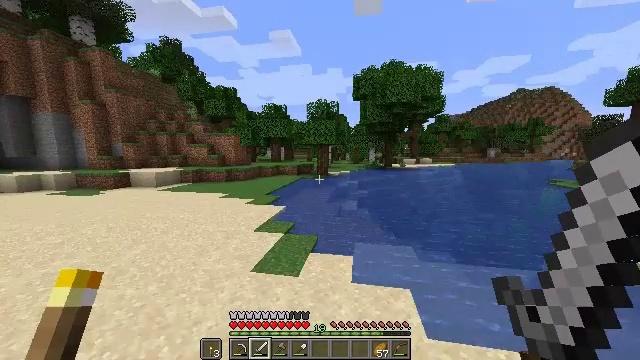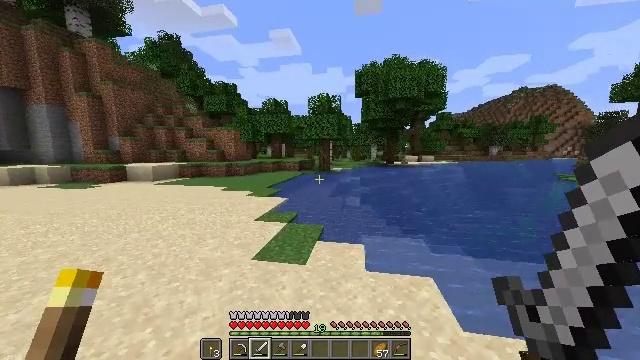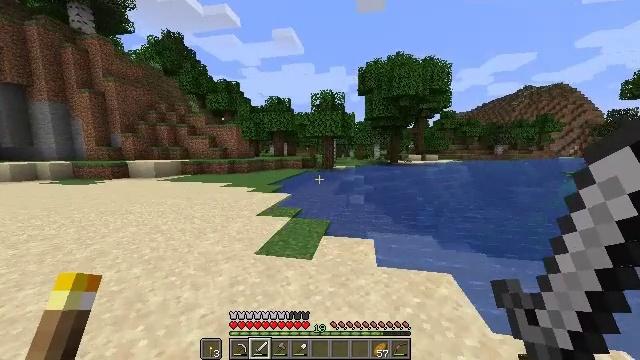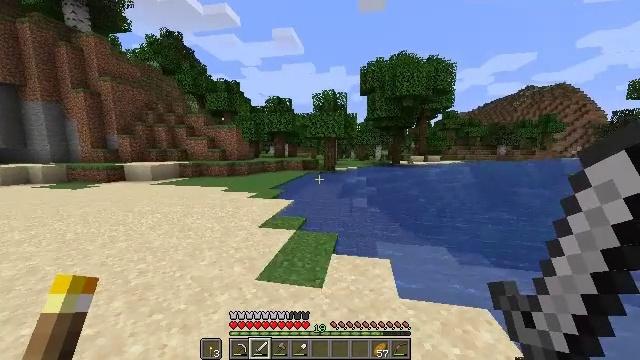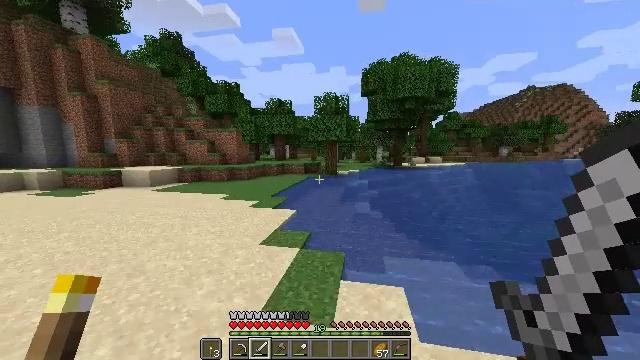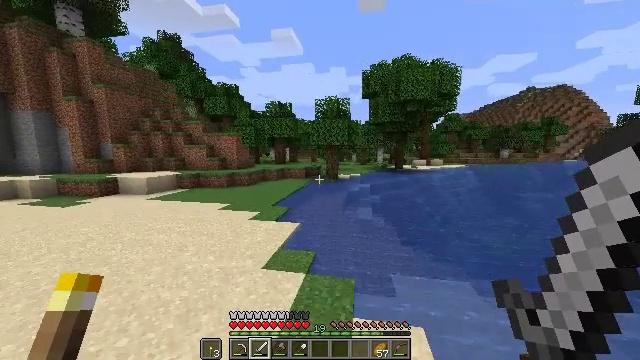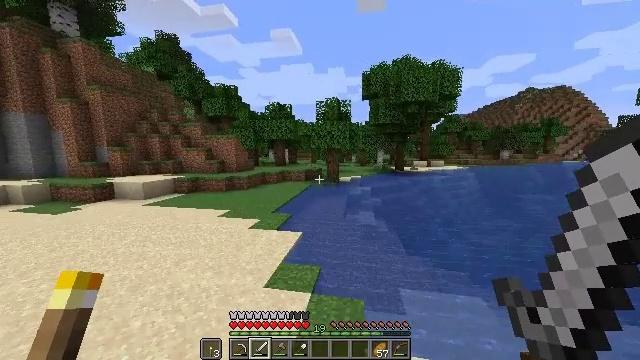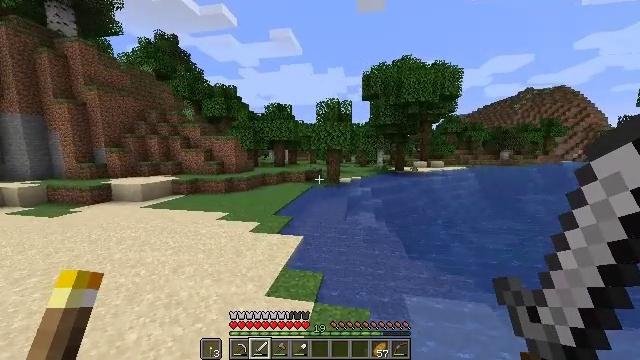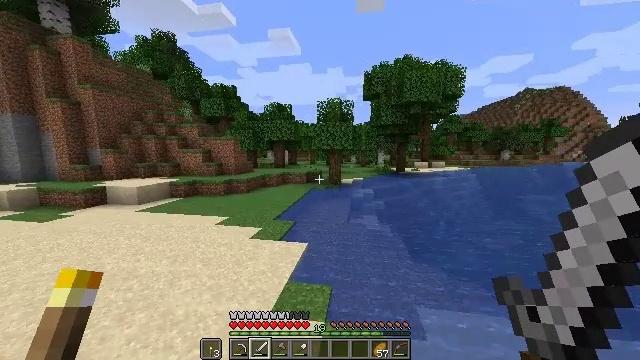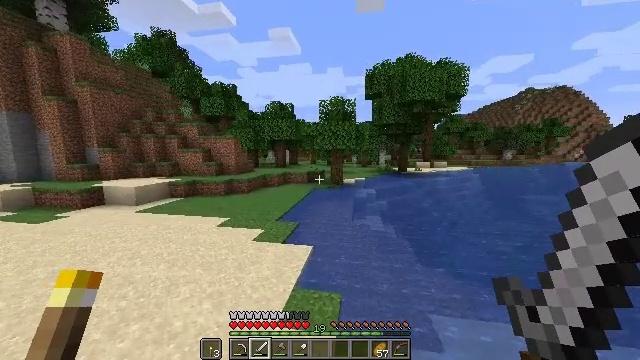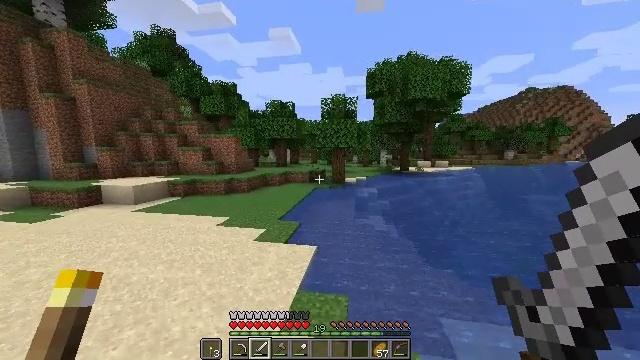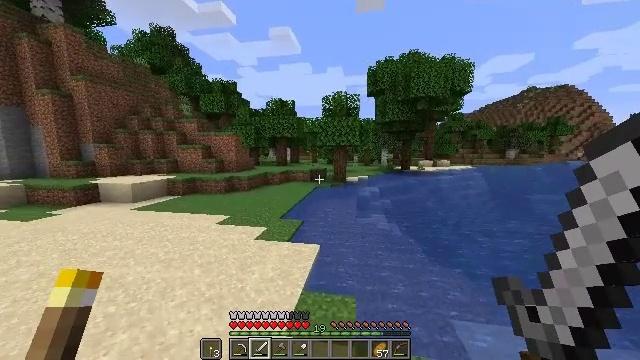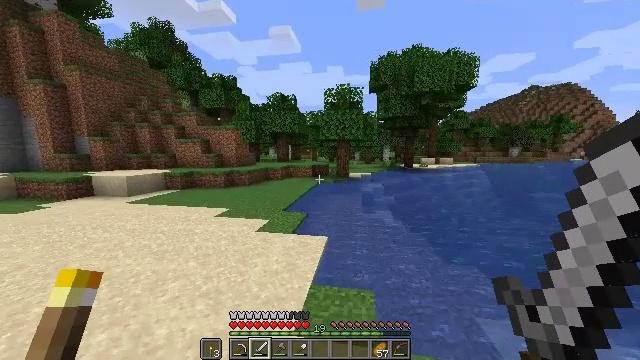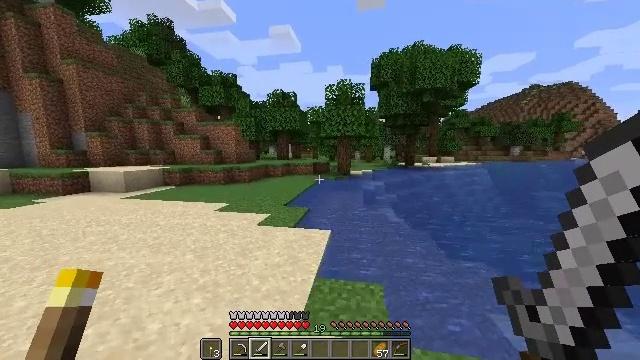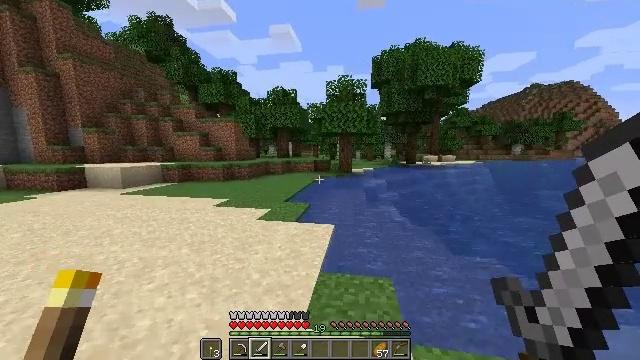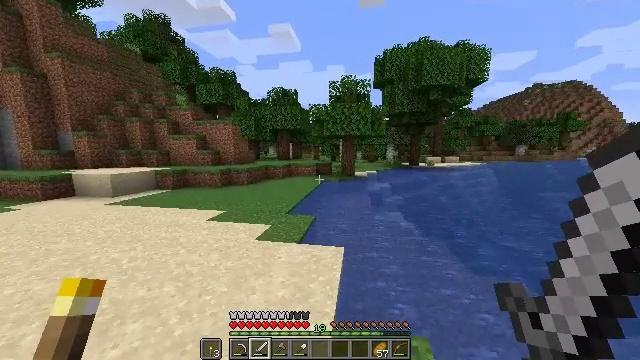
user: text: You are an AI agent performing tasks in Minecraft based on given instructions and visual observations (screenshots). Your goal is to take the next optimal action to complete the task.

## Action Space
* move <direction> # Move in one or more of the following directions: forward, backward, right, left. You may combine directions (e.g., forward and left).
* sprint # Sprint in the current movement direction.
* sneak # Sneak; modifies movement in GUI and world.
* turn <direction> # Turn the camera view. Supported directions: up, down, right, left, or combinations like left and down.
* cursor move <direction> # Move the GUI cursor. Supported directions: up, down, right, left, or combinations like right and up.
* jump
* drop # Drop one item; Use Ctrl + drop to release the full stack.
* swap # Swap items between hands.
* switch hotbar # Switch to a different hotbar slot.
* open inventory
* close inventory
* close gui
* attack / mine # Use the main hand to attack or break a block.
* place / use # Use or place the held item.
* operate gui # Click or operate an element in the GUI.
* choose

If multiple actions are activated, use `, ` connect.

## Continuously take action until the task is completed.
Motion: motion action
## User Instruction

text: Dig up the grass block for dirt.
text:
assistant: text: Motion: move forward, sprint, jump
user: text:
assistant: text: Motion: move forward, sprint, jump
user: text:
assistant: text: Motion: move forward and move left, sprint, jump
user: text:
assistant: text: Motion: move forward and move left, sprint, jump
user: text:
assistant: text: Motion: move forward and move left, sprint, jump
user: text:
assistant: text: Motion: move forward and move left, sprint, jump
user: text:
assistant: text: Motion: move forward and move left, sprint, jump
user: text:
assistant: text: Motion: move forward and move left, sprint, jump
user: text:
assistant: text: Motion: move forward and move left, sprint, jump
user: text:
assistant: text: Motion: move forward, sprint, jump
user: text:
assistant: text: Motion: move forward, sprint, jump
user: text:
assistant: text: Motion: move forward, sprint, jump
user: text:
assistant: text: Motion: move forward, sprint, jump
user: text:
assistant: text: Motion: move forward, sprint, jump
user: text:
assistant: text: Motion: move forward, sprint, jump
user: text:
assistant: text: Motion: move forward, sprint, jump
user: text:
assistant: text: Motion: move forward, sprint, jump
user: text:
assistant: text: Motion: move forward and move left, sprint, jump
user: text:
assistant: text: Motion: move forward and move left, sprint, turn right, jump
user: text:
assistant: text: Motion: move forward and move left, sprint, jump
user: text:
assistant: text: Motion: move forward and move left, sprint, jump
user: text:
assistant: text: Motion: move forward and move left, sprint, jump
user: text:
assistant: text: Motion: move forward and move left, sprint, turn right, jump
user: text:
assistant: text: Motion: move forward and move left, sprint, turn right, jump
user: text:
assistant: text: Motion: move forward, sprint, jump
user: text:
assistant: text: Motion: move forward, sprint, jump
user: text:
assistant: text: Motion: move forward, sprint, jump
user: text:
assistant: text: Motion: move forward, sprint, jump
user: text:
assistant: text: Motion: move forward, sprint, jump
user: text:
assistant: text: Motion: move forward, sprint, jump